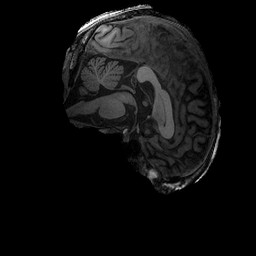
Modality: T1w
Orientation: sagittal
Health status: ill
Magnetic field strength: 3 T